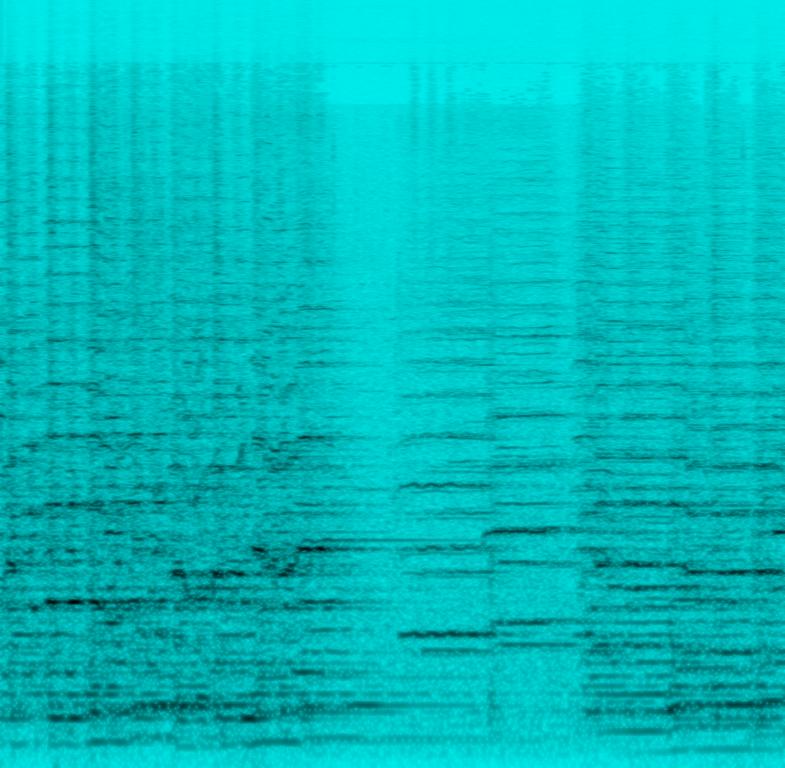
The low quality recording features a live performance of a classical song by an orchestra that consists of muffled sustained strings melody, subtle drums rhythm and woodwinds melody. It is noisy and in mono, like it was recorded with a phone or a camera microphone.